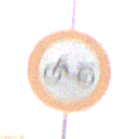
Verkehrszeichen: VerbotMofas
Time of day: MorningAfternoon
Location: Outdoor (Suburban)
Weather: PartlyCloudy
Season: NotSpecified
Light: Natural